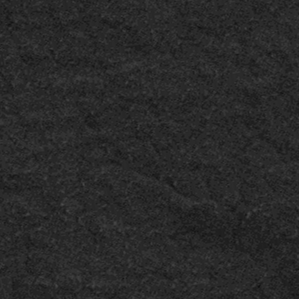
Label: frost